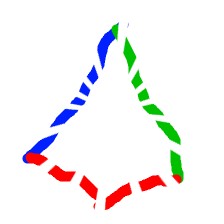
Shape: kite